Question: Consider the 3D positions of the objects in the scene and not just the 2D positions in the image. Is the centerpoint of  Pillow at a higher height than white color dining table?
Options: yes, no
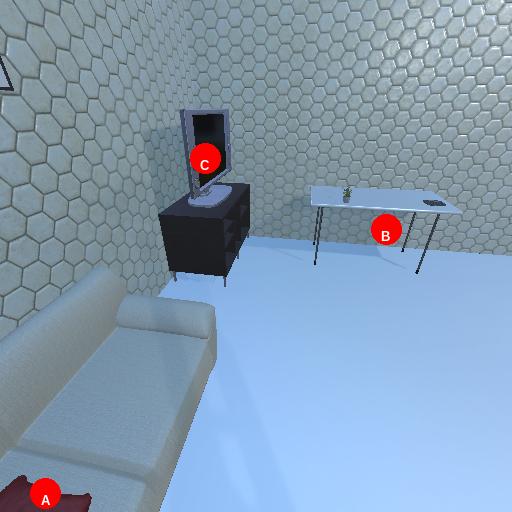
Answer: yes